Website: crate-barrel
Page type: receipt
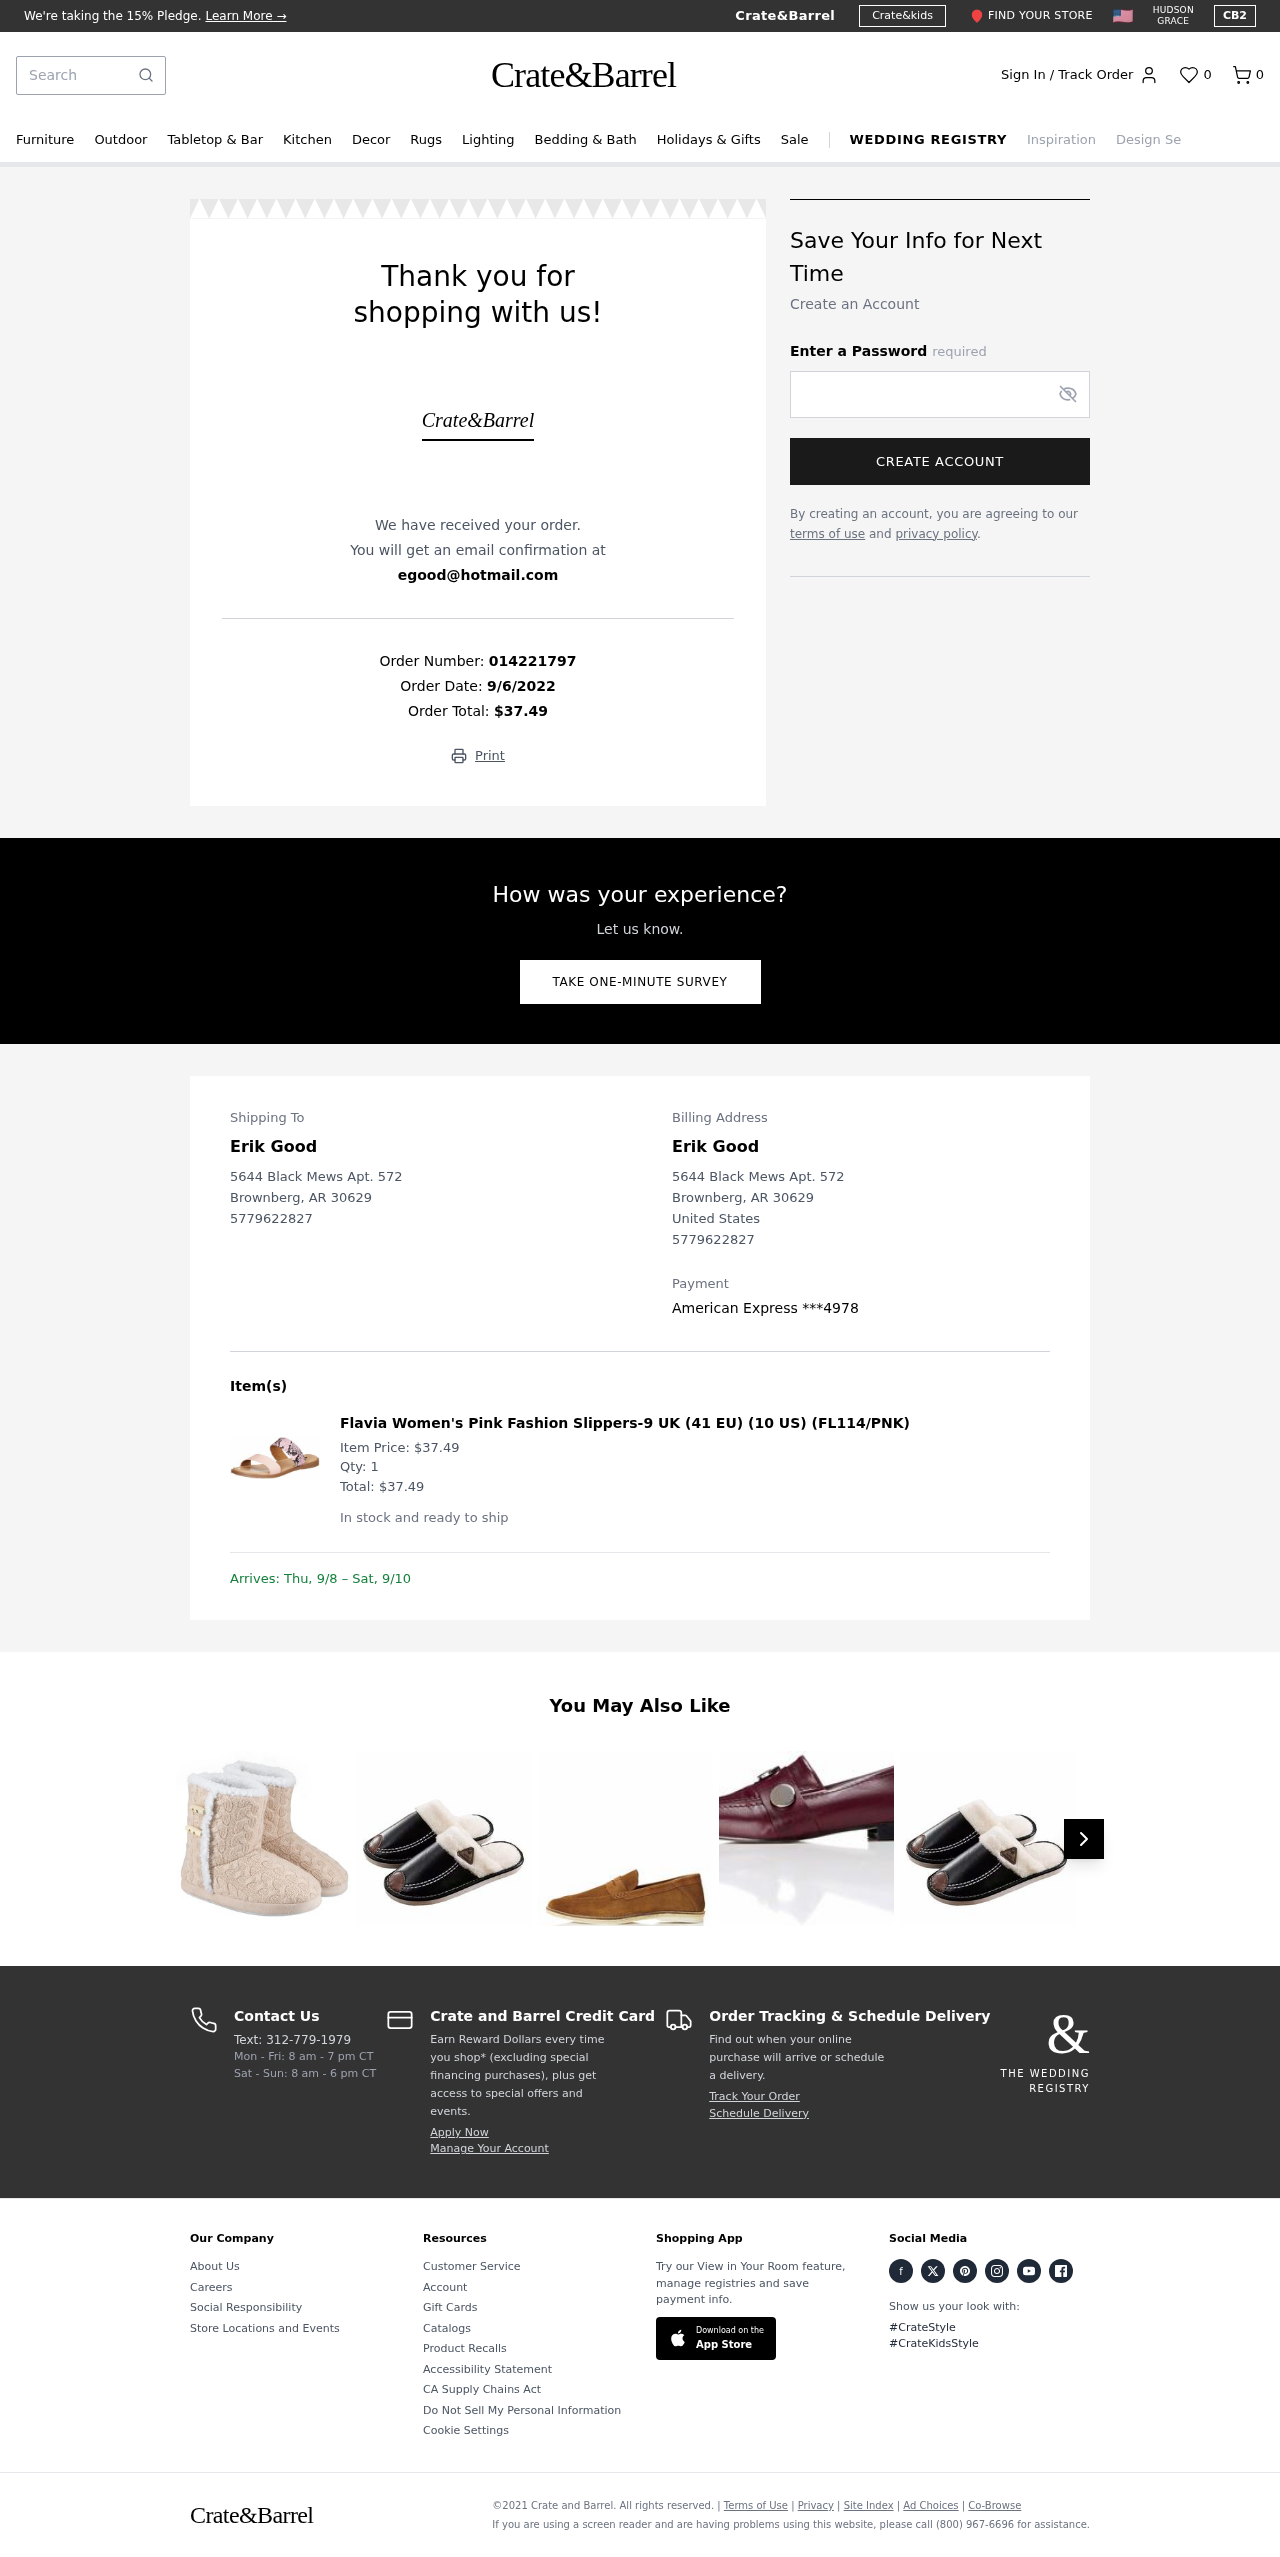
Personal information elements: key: PII_CARD_LAST4
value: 4978
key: PII_CARD_TYPE
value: American Express
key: PII_CITY
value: Brownberg
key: PII_COUNTRY
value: United States
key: PII_EMAIL
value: egood@hotmail.com
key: PII_FULLNAME
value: Erik Good
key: PII_PHONE
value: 5779622827
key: PII_POSTCODE
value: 30629
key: PII_STATE_ABBR
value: AR
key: PII_STREET
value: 5644 Black Mews Apt. 572
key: PII_FULLNAME2
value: Erik Good
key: PII_STREET2
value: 5644 Black Mews Apt. 572
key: PII_CITY2
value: Brownberg
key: PII_STATE_ABBR2
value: AR
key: PII_POSTCODE2
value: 30629
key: PII_PHONE2
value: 5779622827
Product elements: key: PRODUCT1_NAME
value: Flavia Women's Pink Fashion Slippers-9 UK (41 EU) (10 US) (FL114/PNK)
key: PRODUCT1_PRICE
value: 37.49
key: PRODUCT1_QUANTITY
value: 1
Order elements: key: ORDER_NUM_ITEMS
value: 0
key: ORDER_ID
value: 014221797
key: ORDER_DATE
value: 9/6/2022
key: ORDER_TOTAL
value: $37.49
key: ORDER_ITEM_TOTAL
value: $37.49
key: ORDER_DELIVERY_DATE
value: Thu, 9/8 – Sat, 9/10
Search elements: key: HEADER_SEARCH
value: Search
Other elements: key: FAVORITES_COUNT
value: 0